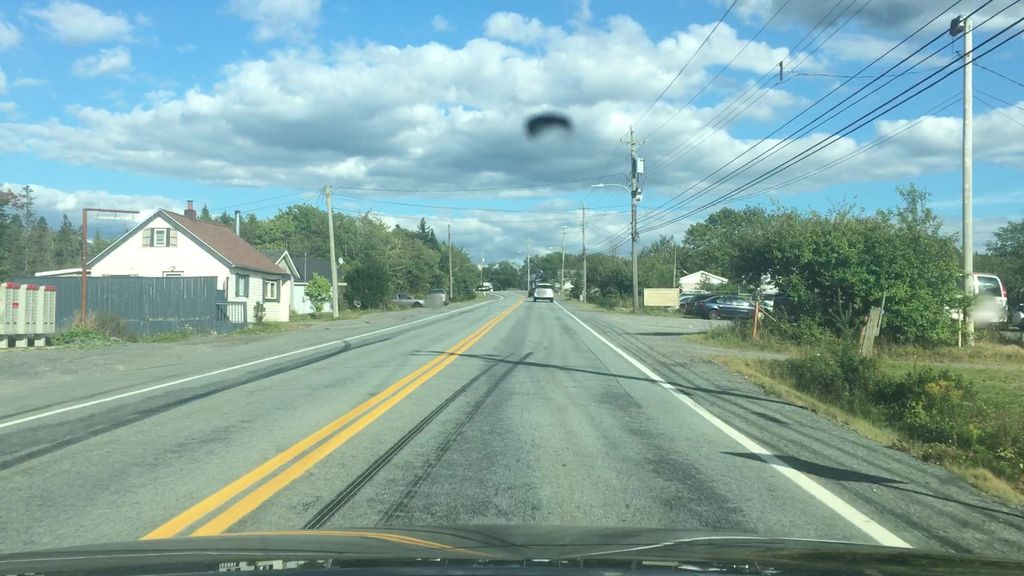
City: halifax